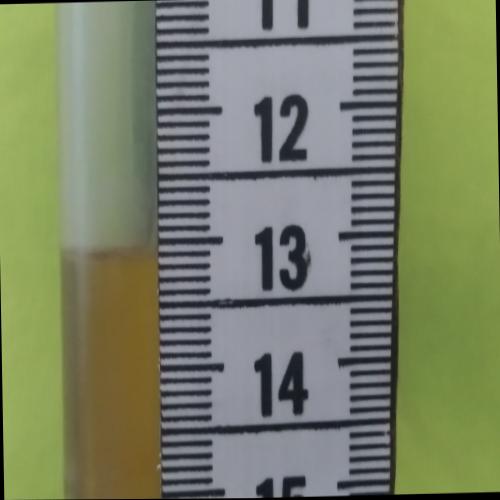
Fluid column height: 13.1 cm